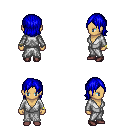
a pixel art fantasy rpg character, female body template, human, tanned skin, white robe, red pants, blue long bangs hairstyle, bracelets, maroon shoes, four views (front, back, left, right), 2x2 character sprite sheet, small pixel art, hard edges, no anti-aliasing